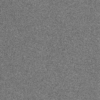
Label: dusty